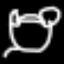
Label: frog